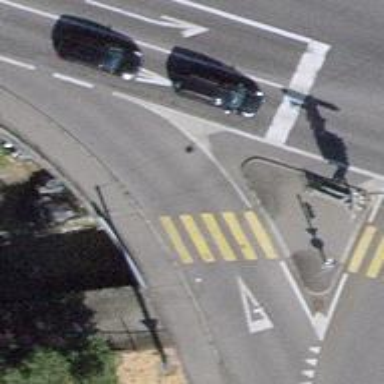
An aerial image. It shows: Road crossing with traffic signals.